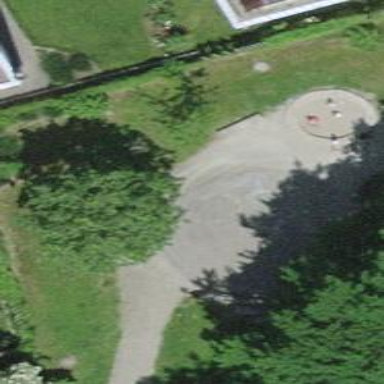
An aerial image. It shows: Playground featuring springy horse theme.